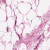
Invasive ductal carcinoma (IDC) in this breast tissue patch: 0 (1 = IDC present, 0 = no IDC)